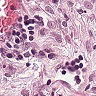
Metastatic tissue present: yes